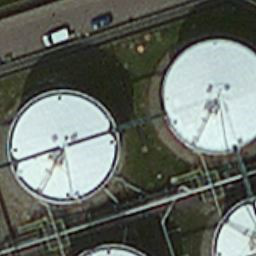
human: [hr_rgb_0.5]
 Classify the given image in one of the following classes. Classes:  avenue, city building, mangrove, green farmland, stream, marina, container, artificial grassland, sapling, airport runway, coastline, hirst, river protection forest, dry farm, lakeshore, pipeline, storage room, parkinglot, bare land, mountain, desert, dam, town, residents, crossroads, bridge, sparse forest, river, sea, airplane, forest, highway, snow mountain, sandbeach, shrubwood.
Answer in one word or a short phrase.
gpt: storage room